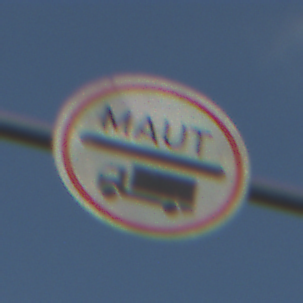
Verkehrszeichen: Mautpflicht
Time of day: MorningAfternoon
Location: Outdoor (Suburban)
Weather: PartlyCloudy
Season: NotSpecified
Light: Natural